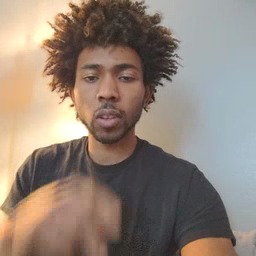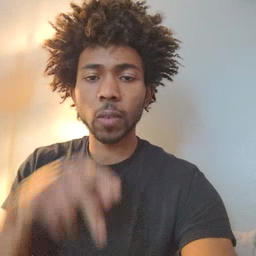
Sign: fall